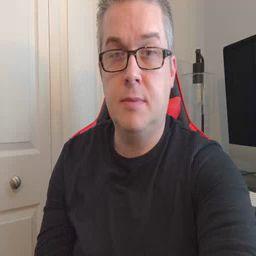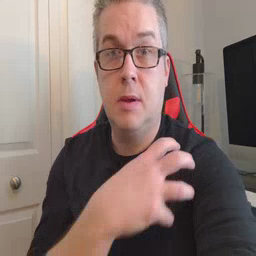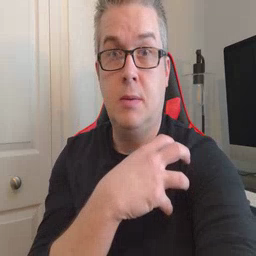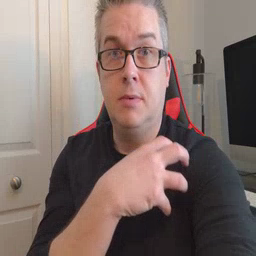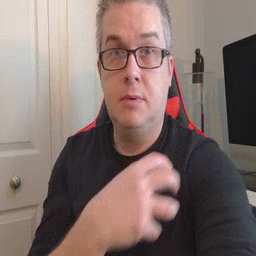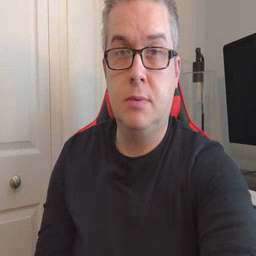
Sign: police